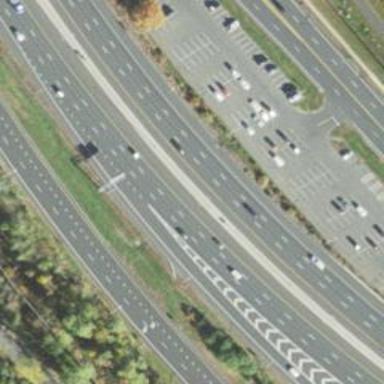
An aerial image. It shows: Motorway junction.